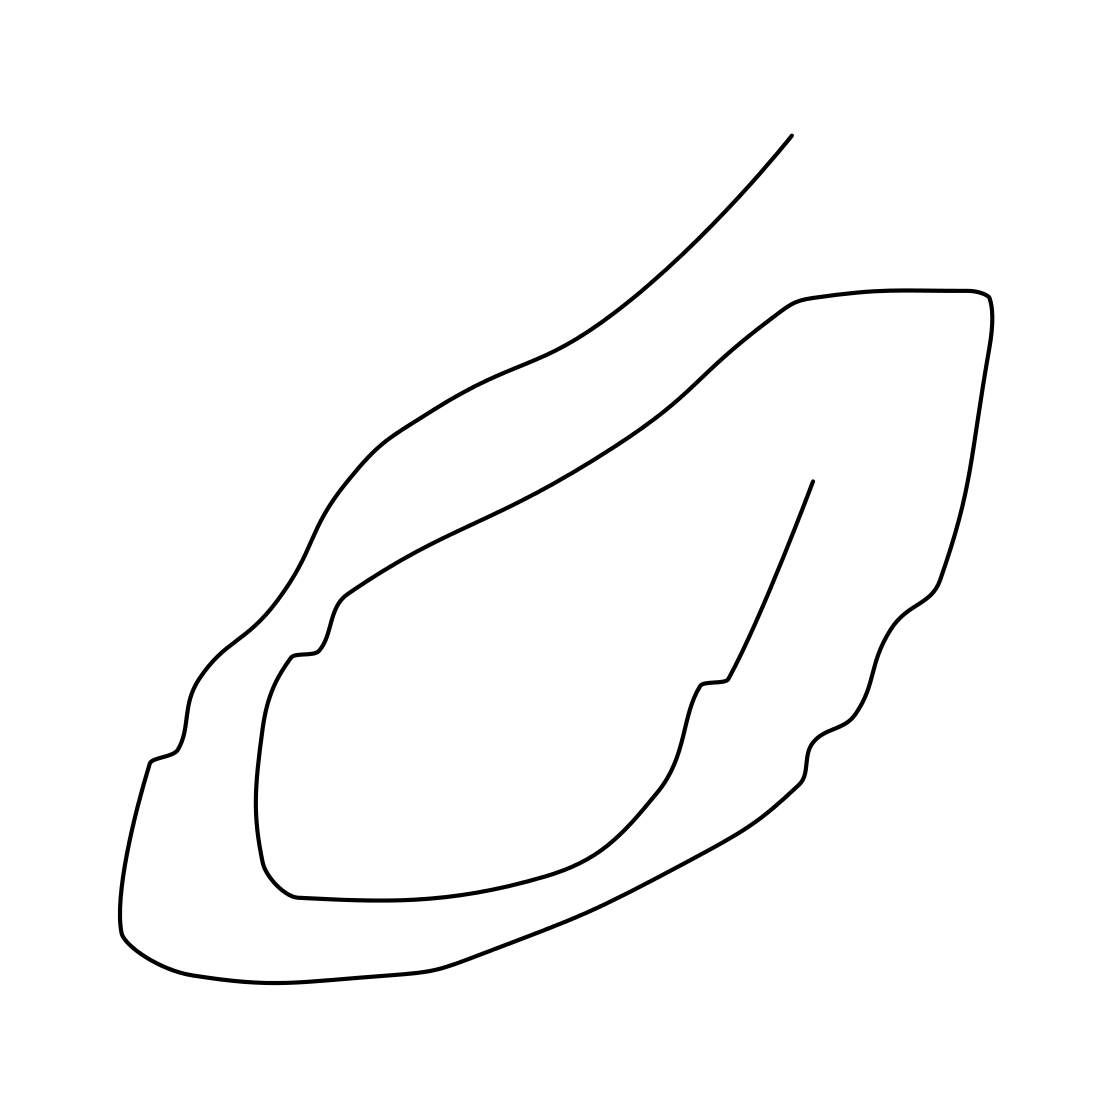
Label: paper clip